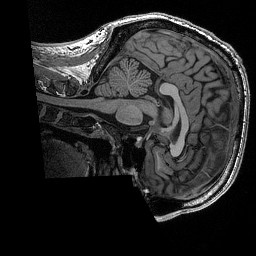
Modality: T1w
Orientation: sagittal
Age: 38
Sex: male
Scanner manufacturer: siemens
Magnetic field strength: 3 T
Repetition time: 2.53 s
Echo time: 0.0033 s